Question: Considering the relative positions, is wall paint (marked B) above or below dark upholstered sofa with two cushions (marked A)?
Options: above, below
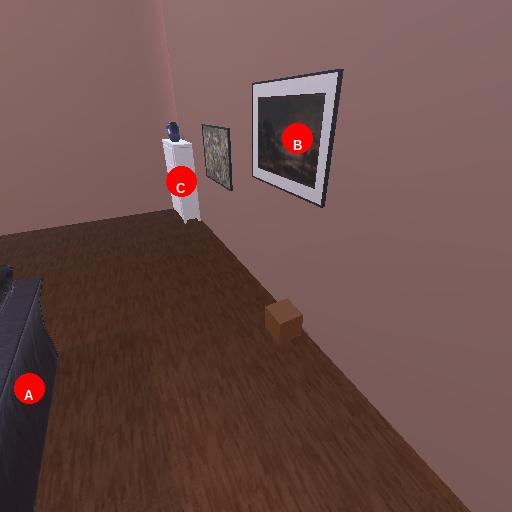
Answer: above